Interaction volume radius: 5 \u00c5
Interaction volume height: 15 \u00c5
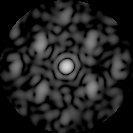
Disorder parameter: 0.4812